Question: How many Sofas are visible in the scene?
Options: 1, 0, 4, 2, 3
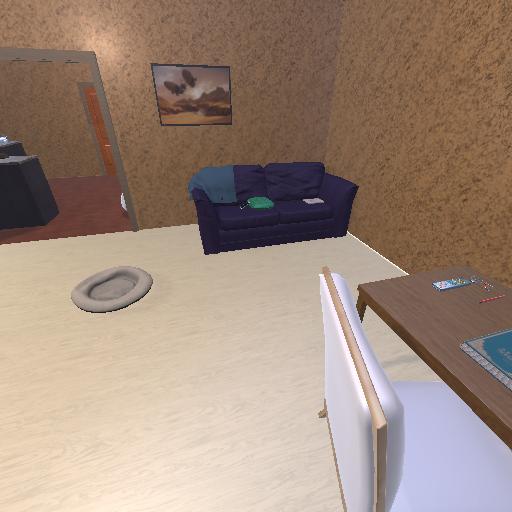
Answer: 1